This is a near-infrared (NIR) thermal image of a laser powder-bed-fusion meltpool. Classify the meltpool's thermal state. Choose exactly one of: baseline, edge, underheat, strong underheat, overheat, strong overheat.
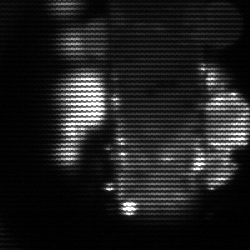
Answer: strong underheat